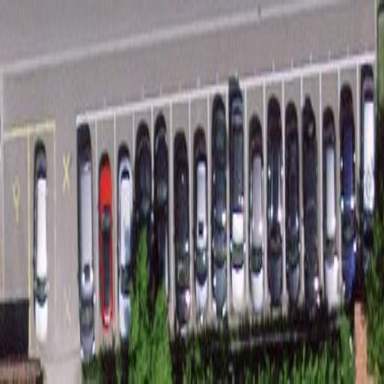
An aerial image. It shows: Parking area with surface.